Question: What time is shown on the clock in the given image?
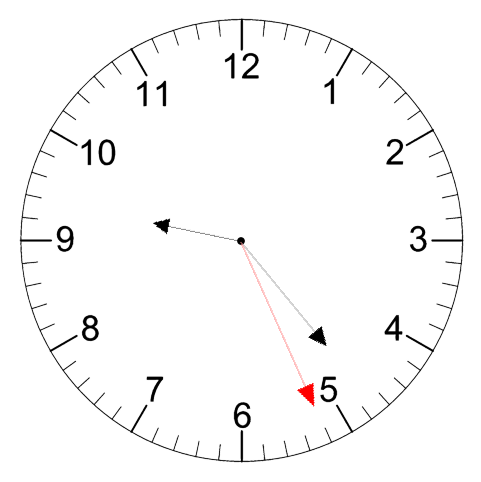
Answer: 09:23:26